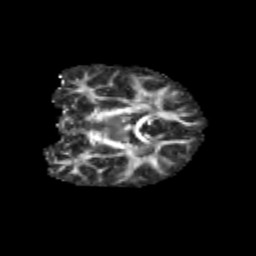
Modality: FA
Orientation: coronal
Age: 11
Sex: female
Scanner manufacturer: siemens
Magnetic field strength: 3 T
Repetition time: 3.8 s
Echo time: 0.07 s